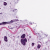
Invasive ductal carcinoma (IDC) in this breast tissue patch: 1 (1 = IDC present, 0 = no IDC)